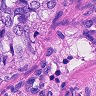
Metastatic tissue present: yes